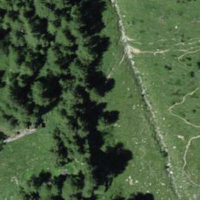
EUNIS habitat code: 31
Species observed at this site:
Rhododendron ferrugineum